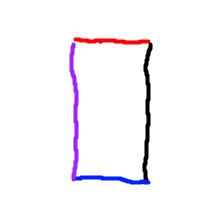
Shape: rectangle